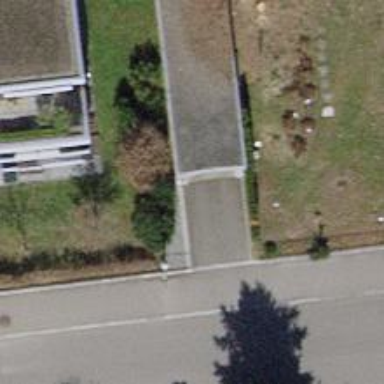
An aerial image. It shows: Parking entrance.